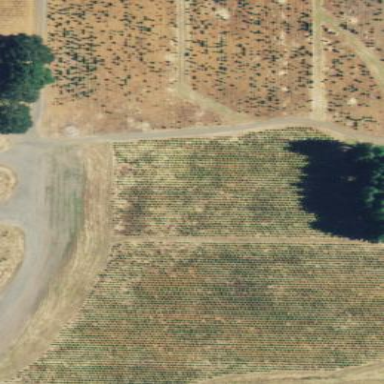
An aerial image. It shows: Plant nursery specializing in Christmas trees.